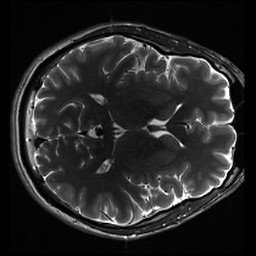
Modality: inplaneT2
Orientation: axial